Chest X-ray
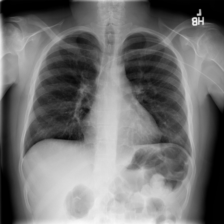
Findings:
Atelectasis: negative
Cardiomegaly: negative
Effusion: negative
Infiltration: negative
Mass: negative
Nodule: negative
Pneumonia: negative
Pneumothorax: negative
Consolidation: negative
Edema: negative
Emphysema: negative
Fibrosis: negative
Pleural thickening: negative
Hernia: negative